Field crop: tomato
Growth stage: 2
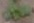
Species: solanum